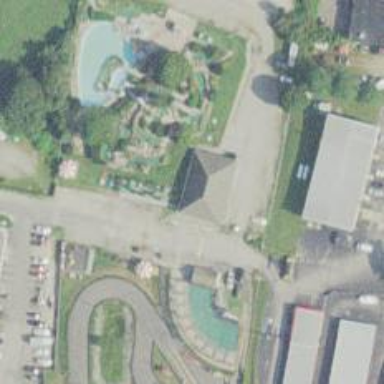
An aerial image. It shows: Theme park.